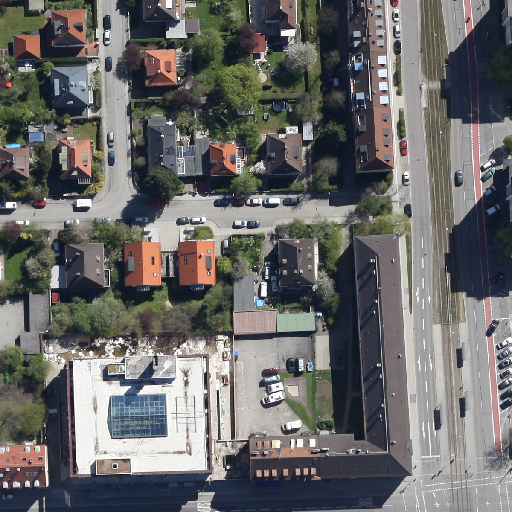
Referring expression: light-duty vehicle driving on the road